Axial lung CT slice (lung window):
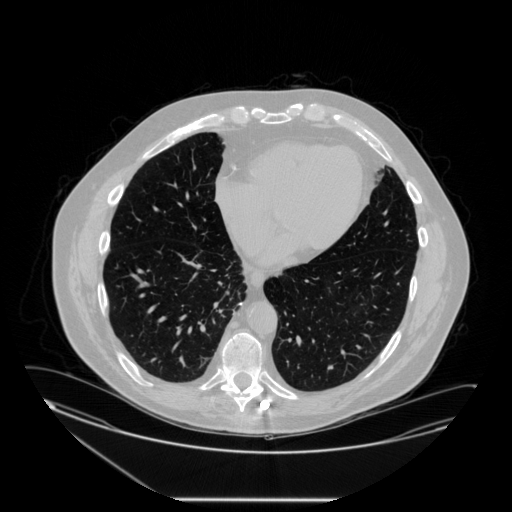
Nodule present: no